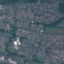
Label: Residential